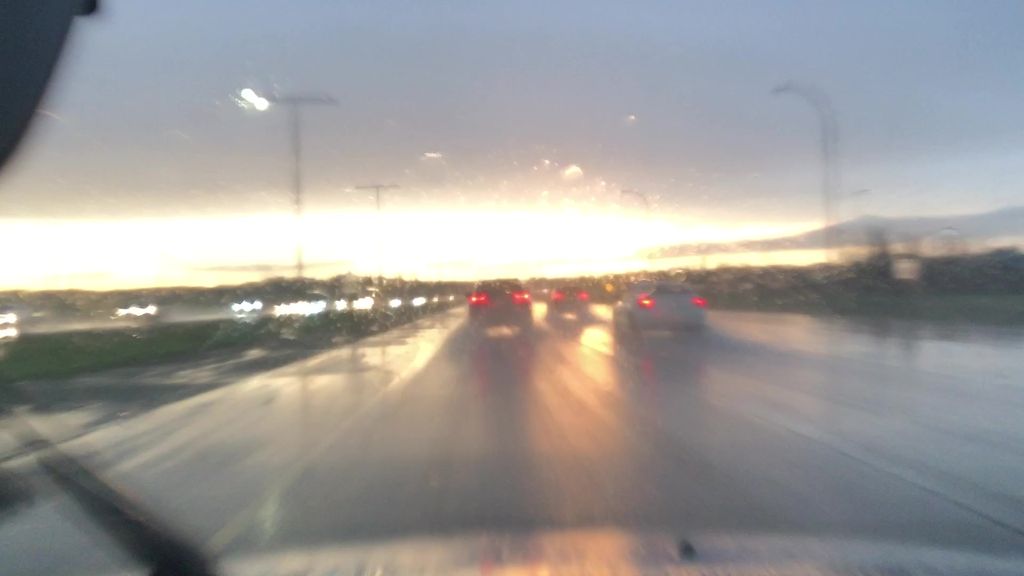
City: edmonton